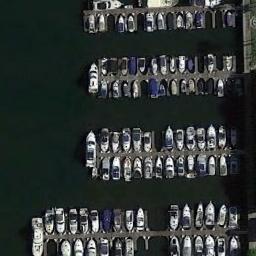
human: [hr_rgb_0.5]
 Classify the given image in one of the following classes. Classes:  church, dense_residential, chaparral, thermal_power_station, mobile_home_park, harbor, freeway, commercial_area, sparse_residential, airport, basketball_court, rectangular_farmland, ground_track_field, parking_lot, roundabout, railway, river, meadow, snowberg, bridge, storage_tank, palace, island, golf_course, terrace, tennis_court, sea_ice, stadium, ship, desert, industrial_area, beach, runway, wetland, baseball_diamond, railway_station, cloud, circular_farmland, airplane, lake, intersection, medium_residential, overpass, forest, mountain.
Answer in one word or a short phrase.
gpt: harbor